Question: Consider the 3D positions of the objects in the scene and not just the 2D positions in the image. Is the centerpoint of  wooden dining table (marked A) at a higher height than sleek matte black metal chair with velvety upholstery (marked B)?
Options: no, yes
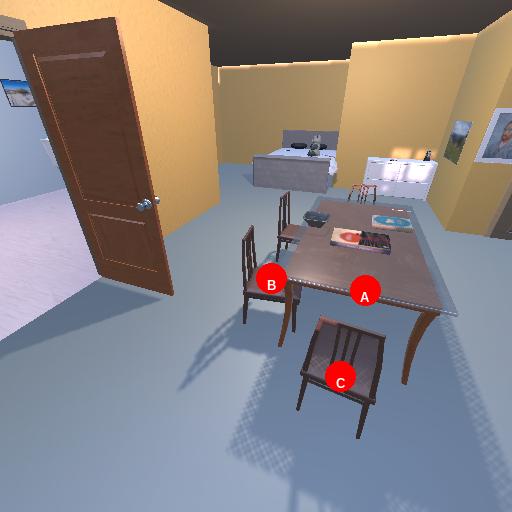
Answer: no